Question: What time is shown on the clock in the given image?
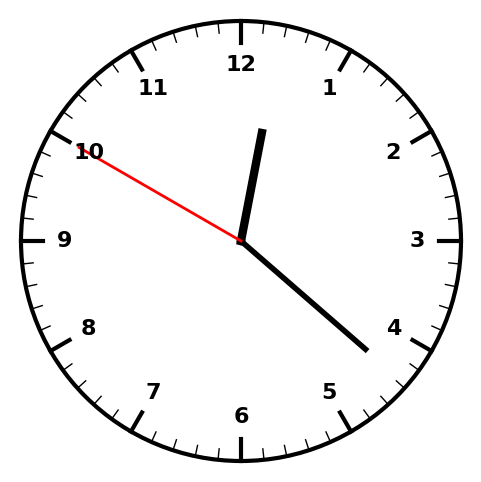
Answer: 12:21:50